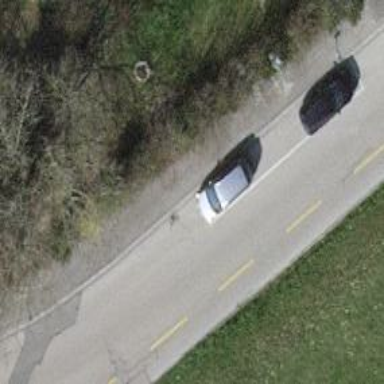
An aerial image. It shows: Unclassified asphalt road with sidewalk on the left.